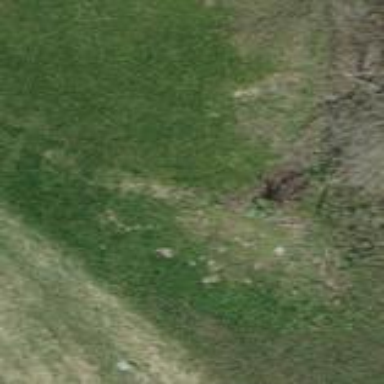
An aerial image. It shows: Grassy area designated as golf tee.